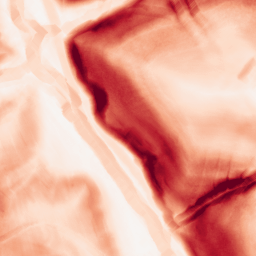
Category: morphological
Decomposition family: morphological_gradient
Decomposition parameters: size: 7
shape: diamond
Upsampling method: cubic_catmull_rom
Upsampling parameters: scale: 4
Upsampling scale: 4